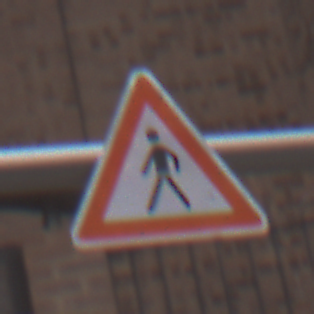
Verkehrszeichen: FussgaengerRechts
Umgebung: Outdoor, Urban
Tageszeit: MorningAfternoon
Wetter: Overcast
Licht: Natural
Jahreszeit: NotSpecified
Kontrast: LowContrast